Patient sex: F
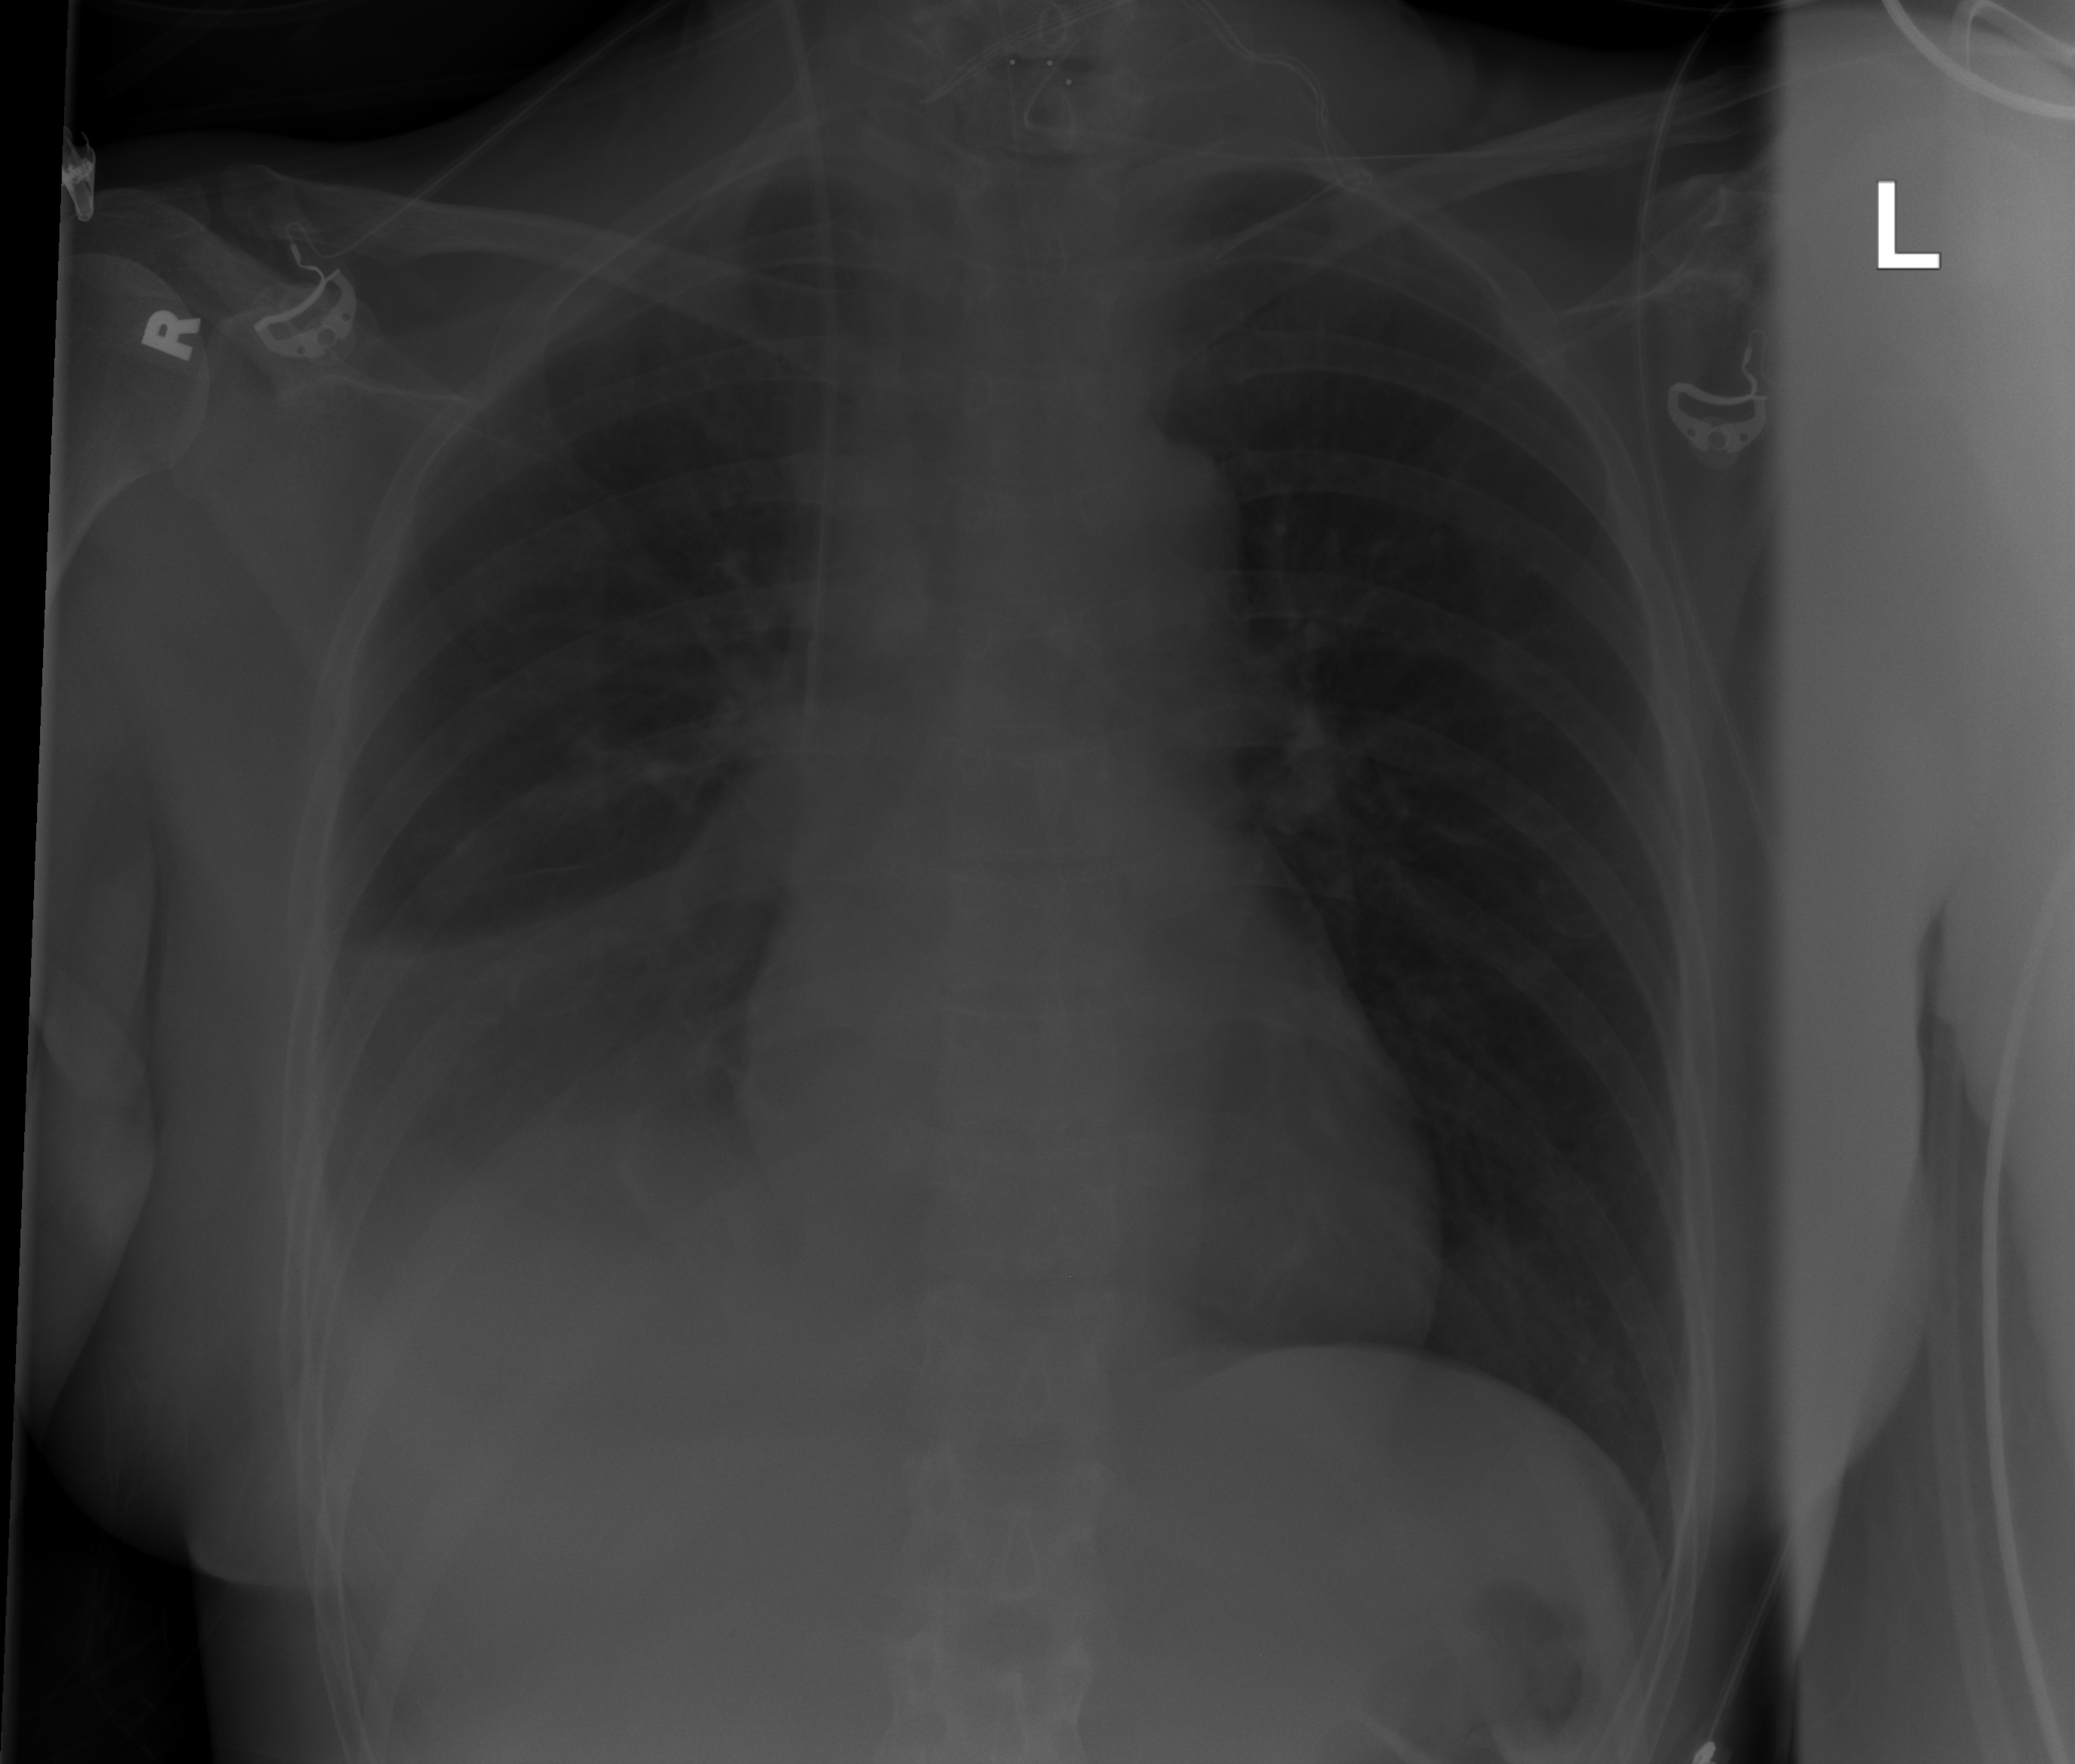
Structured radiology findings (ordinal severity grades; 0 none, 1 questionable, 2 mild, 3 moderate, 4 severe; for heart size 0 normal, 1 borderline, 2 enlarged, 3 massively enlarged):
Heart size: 0
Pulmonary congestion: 0
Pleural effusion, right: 2
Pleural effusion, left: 0
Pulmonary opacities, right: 0
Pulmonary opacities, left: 0
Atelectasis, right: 3
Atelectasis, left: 0